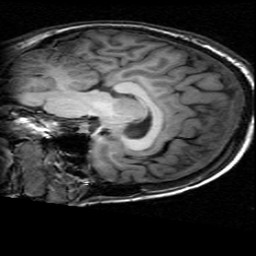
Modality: T1w
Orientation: sagittal
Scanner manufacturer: ge
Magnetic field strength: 3 T
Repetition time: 0.009048 s
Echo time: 0.001844 s